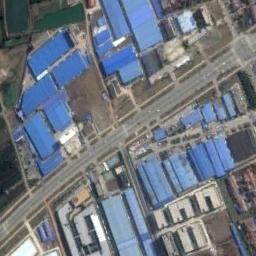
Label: industrial_area